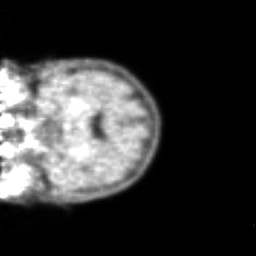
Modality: PET
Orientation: coronal
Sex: female
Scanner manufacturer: ge